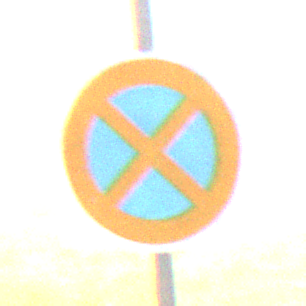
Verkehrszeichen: AbsolutesHalteverbot
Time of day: SunriseSunset
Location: Outdoor (Nature)
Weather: Clear
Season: NotSpecified
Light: Natural